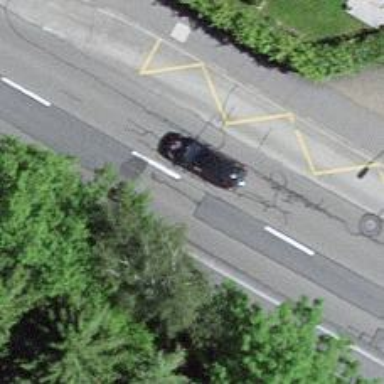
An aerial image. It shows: Bus stop with stop position for public transport.